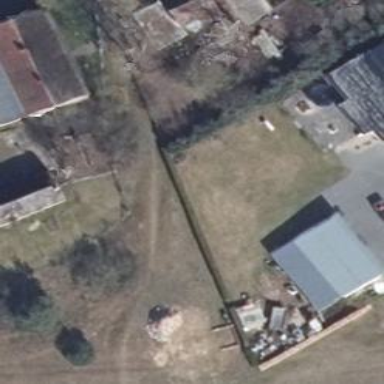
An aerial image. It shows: Path covered with grass.